Interaction volume radius: 5 \u00c5
Interaction volume height: 40 \u00c5
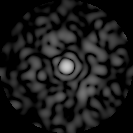
Disorder parameter: 0.8382